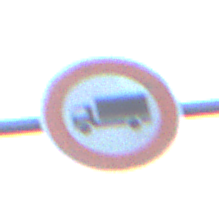
Verkehrszeichen: VerbotFuerKraftfahrzeugeUeberDreiKommaFuenfTonnen
Umgebung: Outdoor, Nature
Tageszeit: SunriseSunset
Wetter: PartlyCloudy
Licht: Natural
Jahreszeit: NotSpecified
Kontrast: LowContrast